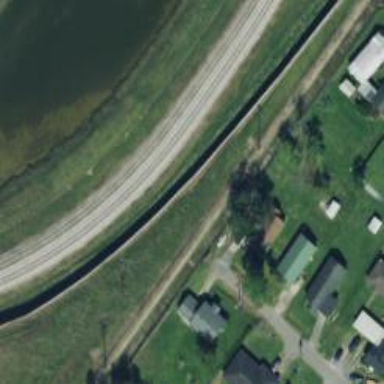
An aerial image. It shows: Railway spur service.